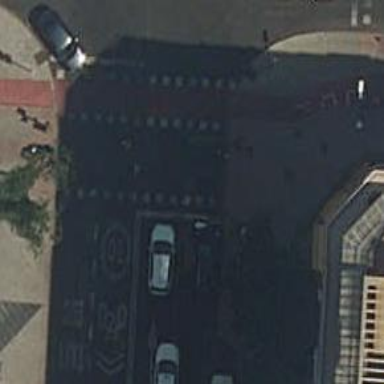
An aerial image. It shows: Zebra crossing with traffic signals.